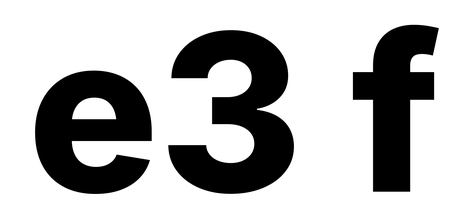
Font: Inter_ExtraBold